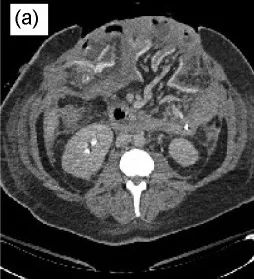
(a) NHS hospital admission CT abdomen, note open laparotomy wound and herniating bowel.
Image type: radiology (ct)